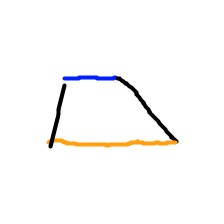
Shape: trapezoid